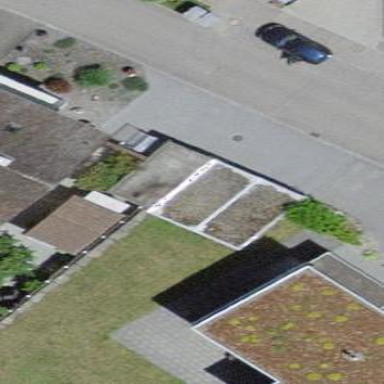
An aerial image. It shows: Garages with flat roofs.